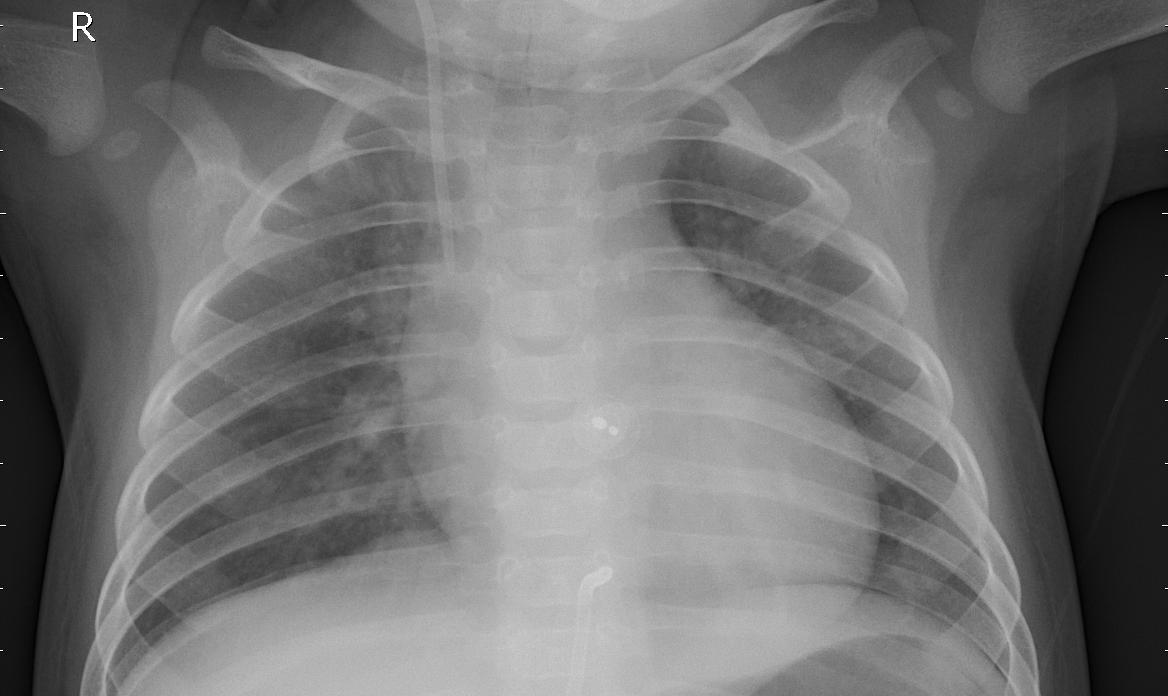
Diagnosis: PNEUMONIA